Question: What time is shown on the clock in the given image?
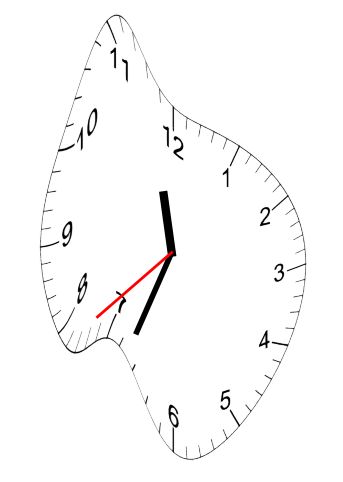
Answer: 11:33:38